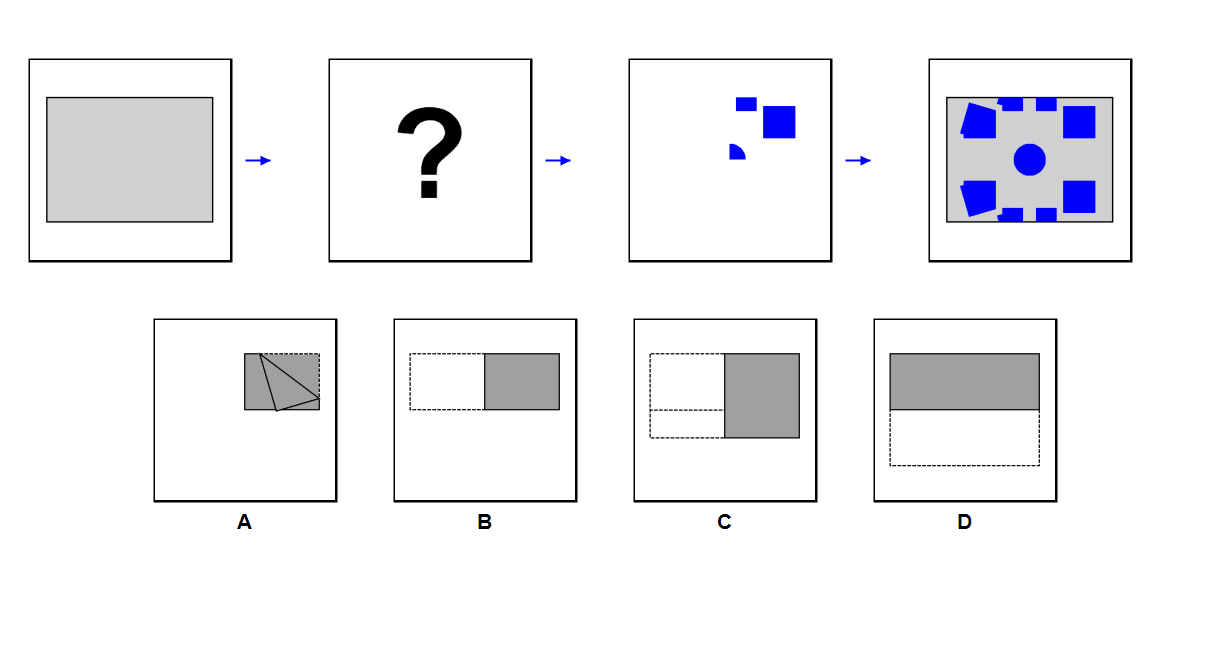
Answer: C